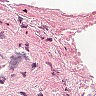
Metastatic tissue present: no